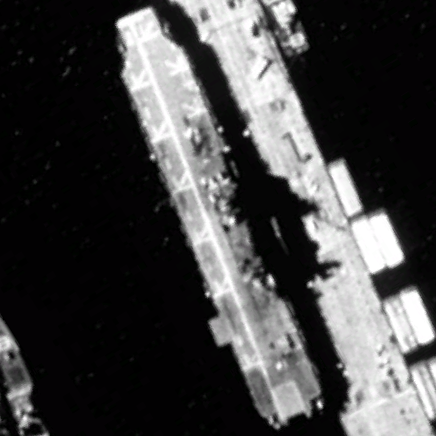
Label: assault